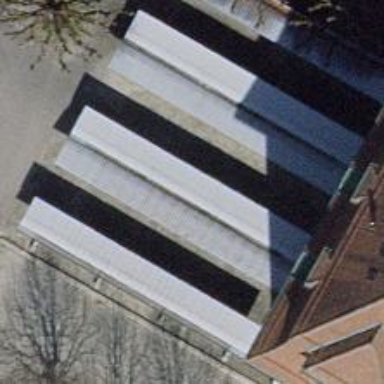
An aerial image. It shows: Shed designated for bicycle parking.